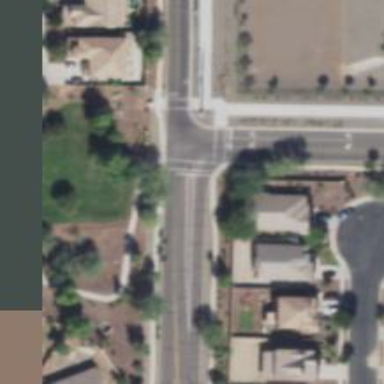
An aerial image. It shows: Solid stop line on the road marking.